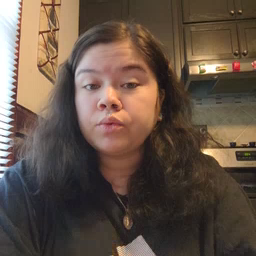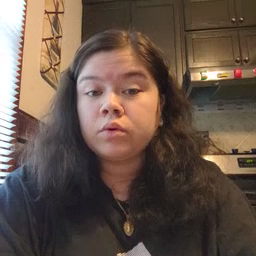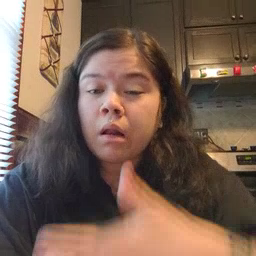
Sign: lion